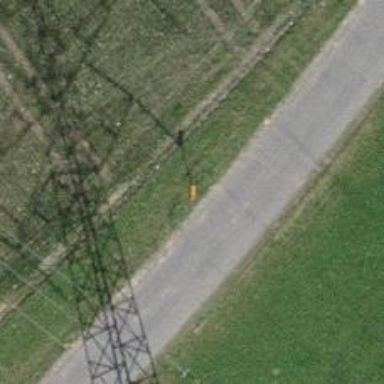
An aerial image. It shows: Aerial marker with roof covering supported by pole.